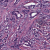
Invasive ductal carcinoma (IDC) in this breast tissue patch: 1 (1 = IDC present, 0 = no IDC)